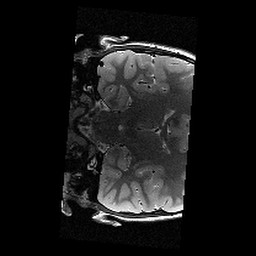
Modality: T2w
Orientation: coronal
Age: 11
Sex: female
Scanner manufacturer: siemens
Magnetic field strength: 3 T
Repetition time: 9.23 s
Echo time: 0.067 s